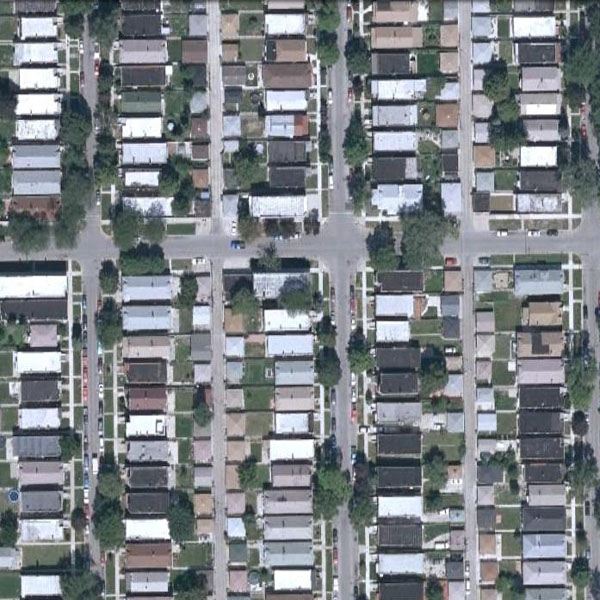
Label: Residential